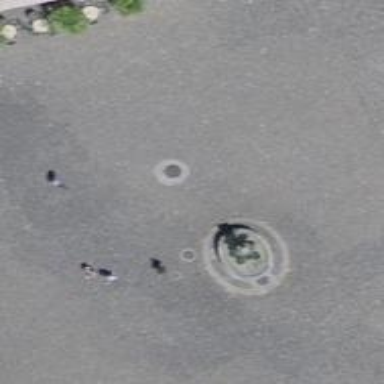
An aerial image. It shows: Concrete bench.